Field crop: maize
Growth stage: 1
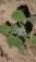
Species: chenopodium